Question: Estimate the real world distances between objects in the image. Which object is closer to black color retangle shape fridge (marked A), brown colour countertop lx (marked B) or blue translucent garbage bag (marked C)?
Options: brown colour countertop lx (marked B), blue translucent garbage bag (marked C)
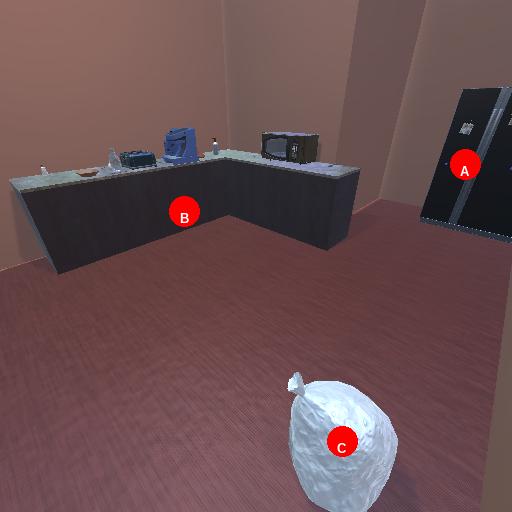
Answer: brown colour countertop lx (marked B)